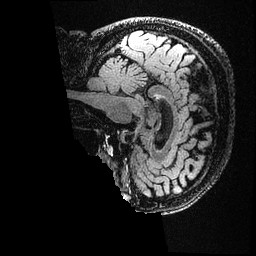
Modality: FLAIR
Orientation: sagittal
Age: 63
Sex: female
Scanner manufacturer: ge
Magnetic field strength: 3 T
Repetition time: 4.802 s
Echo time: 0.1158 s